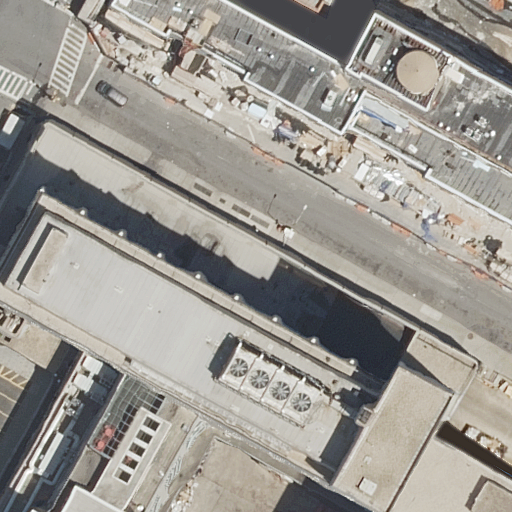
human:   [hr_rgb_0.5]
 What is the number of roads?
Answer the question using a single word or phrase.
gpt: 10

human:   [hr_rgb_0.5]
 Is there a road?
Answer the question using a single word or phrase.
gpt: yes

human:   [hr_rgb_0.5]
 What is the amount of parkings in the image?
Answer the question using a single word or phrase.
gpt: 1

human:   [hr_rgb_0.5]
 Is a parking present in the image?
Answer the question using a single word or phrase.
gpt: yes

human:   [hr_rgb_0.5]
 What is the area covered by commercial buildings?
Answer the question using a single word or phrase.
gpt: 0m2

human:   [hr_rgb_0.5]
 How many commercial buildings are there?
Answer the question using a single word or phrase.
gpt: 0

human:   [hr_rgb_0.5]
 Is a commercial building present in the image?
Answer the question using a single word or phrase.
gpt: no

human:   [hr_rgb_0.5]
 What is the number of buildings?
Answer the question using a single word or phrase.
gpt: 4

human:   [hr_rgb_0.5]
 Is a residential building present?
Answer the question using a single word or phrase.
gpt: yes

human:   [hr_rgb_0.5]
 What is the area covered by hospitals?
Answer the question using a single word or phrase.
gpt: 10631m2

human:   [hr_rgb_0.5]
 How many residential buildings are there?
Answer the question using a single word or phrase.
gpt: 3

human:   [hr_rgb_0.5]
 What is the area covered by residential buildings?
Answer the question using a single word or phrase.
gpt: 529m2

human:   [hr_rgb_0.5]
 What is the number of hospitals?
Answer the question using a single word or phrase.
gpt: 1

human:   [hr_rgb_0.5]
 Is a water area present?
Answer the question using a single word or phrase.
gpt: no

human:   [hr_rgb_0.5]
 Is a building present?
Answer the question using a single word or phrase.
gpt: yes

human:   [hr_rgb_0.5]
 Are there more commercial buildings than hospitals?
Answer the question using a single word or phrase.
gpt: no

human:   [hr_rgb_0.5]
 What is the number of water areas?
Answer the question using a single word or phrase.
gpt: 0

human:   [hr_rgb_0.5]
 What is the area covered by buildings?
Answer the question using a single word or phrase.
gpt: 6961m2

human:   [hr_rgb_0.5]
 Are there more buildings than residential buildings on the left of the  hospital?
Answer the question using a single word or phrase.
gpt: yes

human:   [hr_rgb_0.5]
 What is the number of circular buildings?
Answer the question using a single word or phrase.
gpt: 0

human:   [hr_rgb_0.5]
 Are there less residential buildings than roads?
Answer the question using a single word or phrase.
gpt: yes

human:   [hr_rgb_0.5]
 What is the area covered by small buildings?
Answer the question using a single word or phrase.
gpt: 2m2

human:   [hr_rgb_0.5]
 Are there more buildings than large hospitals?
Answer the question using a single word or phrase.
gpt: yes

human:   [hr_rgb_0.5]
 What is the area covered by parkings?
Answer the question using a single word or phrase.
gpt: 863m2

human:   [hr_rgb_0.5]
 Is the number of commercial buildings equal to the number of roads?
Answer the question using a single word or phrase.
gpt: no

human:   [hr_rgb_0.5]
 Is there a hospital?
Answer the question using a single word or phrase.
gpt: yes

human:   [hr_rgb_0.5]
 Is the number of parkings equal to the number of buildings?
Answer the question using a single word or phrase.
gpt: no

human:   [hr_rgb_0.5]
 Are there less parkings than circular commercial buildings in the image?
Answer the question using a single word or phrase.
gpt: no

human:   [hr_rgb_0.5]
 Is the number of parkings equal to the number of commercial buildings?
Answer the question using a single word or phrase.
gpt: no

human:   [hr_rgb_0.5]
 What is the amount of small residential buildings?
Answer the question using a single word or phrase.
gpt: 1

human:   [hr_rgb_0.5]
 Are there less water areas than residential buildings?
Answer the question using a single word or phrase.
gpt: yes

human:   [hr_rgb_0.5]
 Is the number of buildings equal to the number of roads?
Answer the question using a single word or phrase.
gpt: no

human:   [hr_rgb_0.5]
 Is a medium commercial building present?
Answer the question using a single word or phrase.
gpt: no

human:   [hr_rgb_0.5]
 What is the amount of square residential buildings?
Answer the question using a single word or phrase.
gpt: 0

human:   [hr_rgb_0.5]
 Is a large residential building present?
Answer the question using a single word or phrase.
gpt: no

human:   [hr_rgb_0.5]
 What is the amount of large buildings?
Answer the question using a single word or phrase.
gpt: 1

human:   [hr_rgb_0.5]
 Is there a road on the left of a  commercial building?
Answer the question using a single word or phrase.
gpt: no

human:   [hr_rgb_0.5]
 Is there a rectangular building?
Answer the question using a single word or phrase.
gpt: yes

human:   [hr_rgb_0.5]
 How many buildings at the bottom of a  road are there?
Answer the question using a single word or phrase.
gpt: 2

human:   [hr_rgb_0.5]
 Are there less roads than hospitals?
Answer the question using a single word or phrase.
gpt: no

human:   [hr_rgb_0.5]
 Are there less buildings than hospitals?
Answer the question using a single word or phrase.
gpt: no

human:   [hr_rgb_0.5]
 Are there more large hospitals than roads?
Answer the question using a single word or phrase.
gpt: no

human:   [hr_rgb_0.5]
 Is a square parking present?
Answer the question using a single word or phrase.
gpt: no

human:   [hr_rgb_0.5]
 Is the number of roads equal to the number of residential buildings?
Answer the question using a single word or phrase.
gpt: no

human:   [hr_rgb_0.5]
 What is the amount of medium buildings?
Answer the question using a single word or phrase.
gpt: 2

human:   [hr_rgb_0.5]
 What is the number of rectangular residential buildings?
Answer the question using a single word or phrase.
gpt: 2

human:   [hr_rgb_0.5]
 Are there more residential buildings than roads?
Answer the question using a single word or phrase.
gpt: no

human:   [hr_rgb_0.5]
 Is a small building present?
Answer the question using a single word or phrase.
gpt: yes

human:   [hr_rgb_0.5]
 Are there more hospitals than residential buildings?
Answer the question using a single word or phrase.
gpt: no

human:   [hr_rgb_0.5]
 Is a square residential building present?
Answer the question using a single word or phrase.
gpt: no

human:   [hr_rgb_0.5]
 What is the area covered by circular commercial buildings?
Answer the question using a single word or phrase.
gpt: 0m2

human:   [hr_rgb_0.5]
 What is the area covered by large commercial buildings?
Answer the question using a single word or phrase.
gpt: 0m2

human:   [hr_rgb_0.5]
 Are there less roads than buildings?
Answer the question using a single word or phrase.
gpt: no

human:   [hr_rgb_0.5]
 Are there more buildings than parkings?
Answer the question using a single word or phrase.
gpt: yes

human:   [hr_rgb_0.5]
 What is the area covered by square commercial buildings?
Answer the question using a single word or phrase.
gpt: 0m2

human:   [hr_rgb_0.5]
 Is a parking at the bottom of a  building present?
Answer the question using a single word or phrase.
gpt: yes

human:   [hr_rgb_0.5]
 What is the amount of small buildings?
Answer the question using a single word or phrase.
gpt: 1

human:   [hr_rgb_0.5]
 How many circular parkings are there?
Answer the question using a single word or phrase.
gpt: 0

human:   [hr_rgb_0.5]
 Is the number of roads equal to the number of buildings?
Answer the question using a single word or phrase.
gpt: no

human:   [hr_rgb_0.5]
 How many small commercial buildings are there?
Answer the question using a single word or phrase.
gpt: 0

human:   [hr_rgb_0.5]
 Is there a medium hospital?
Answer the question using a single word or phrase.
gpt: no

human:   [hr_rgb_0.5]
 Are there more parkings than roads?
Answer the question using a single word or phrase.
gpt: no

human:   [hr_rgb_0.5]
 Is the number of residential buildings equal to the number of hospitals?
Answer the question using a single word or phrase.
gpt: no

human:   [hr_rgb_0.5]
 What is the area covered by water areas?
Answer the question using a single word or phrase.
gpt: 0m2